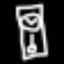
Label: hourglass